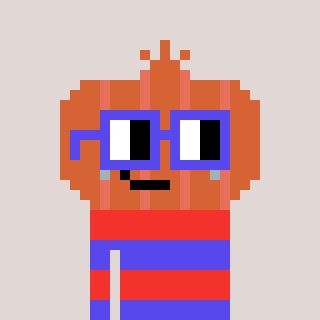
a pixel art character with square blue glasses, a onion-shaped head and a computerblue-colored body on a warm background